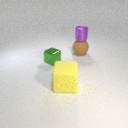
large brown rubber sphere to the right of large yellow rubber cube